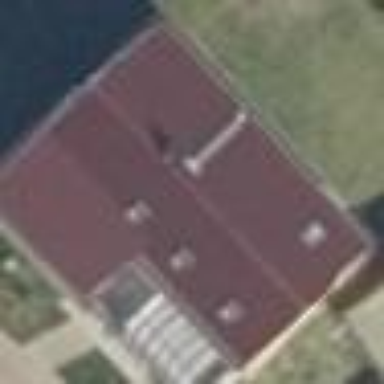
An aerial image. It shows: Detached building.